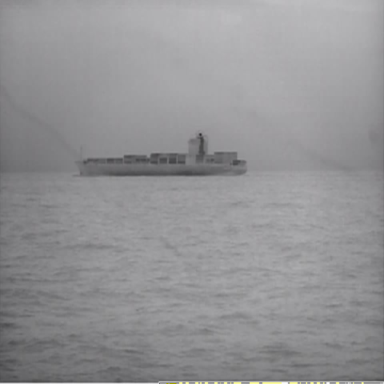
There is a fishing_boat in the infrared image.